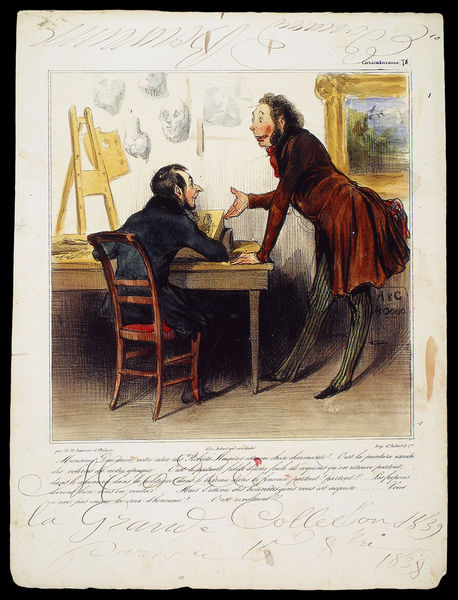
Titel: Mr Daumier, votre série... est... charmante...; aus der Serie: Caricaturana
Künstler: Honoré Daumier
Institution: London, British Museum
Schlagwörter: gemälde, sitzen, männer, raum, stuhl, tisch, zeichnung, gespräch, rock, bart, rahmen, bild, gold, sitzend, stehend, schrift, bilderrahmen, französisch, karikatur, atelier, staffelei, streifen, gehrock, künstler, lithografie, illustration, text, diskussion, gips, sammler, handschrift, masken, gespraä